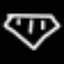
Label: diamond